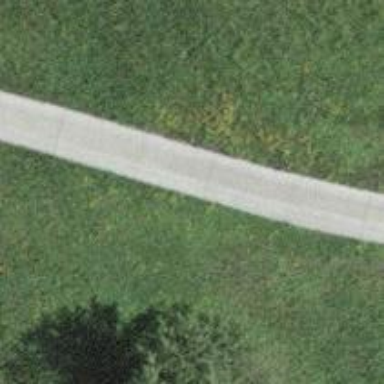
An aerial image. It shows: Unclassified road.